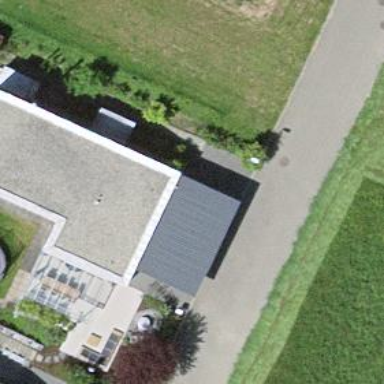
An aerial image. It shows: View of roof of building.